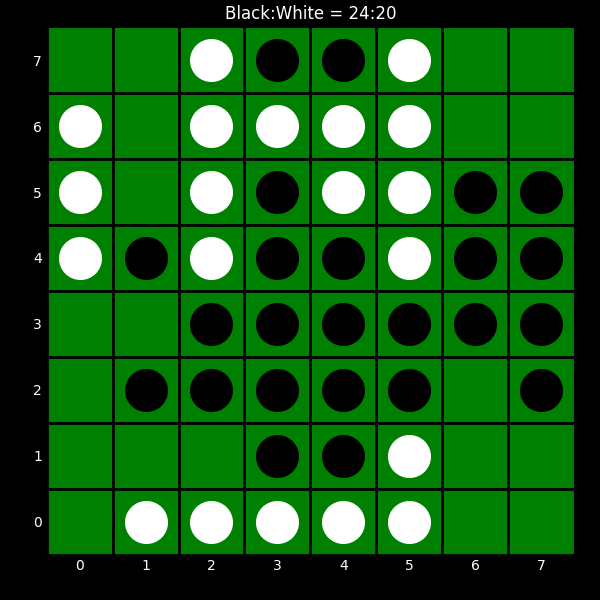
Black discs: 24
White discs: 20